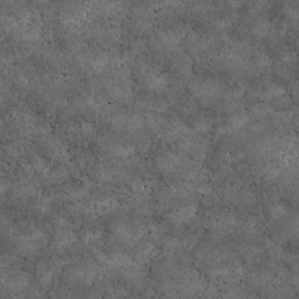
Label: non_frost